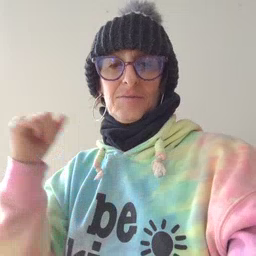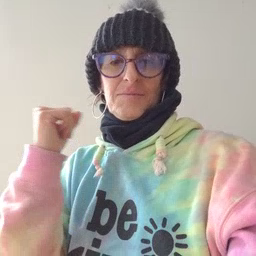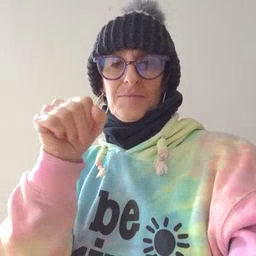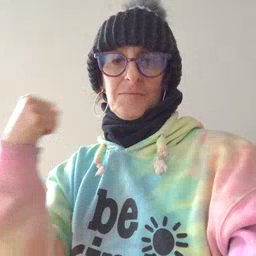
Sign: refrigerator